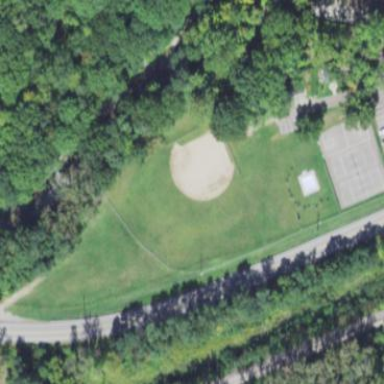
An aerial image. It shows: Baseball pitch for leisure land activities.